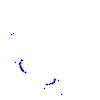
Particle: pion